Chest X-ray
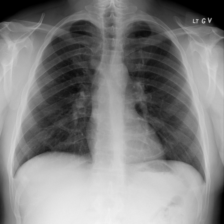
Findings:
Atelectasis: negative
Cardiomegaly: negative
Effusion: negative
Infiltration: negative
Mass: negative
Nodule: negative
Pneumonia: negative
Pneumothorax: negative
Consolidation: negative
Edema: negative
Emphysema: negative
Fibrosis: negative
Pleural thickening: negative
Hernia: negative